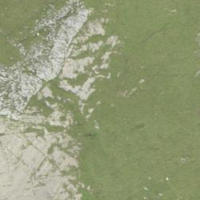
EUNIS habitat code: 23
Species observed at this site:
Arnica montana